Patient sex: F
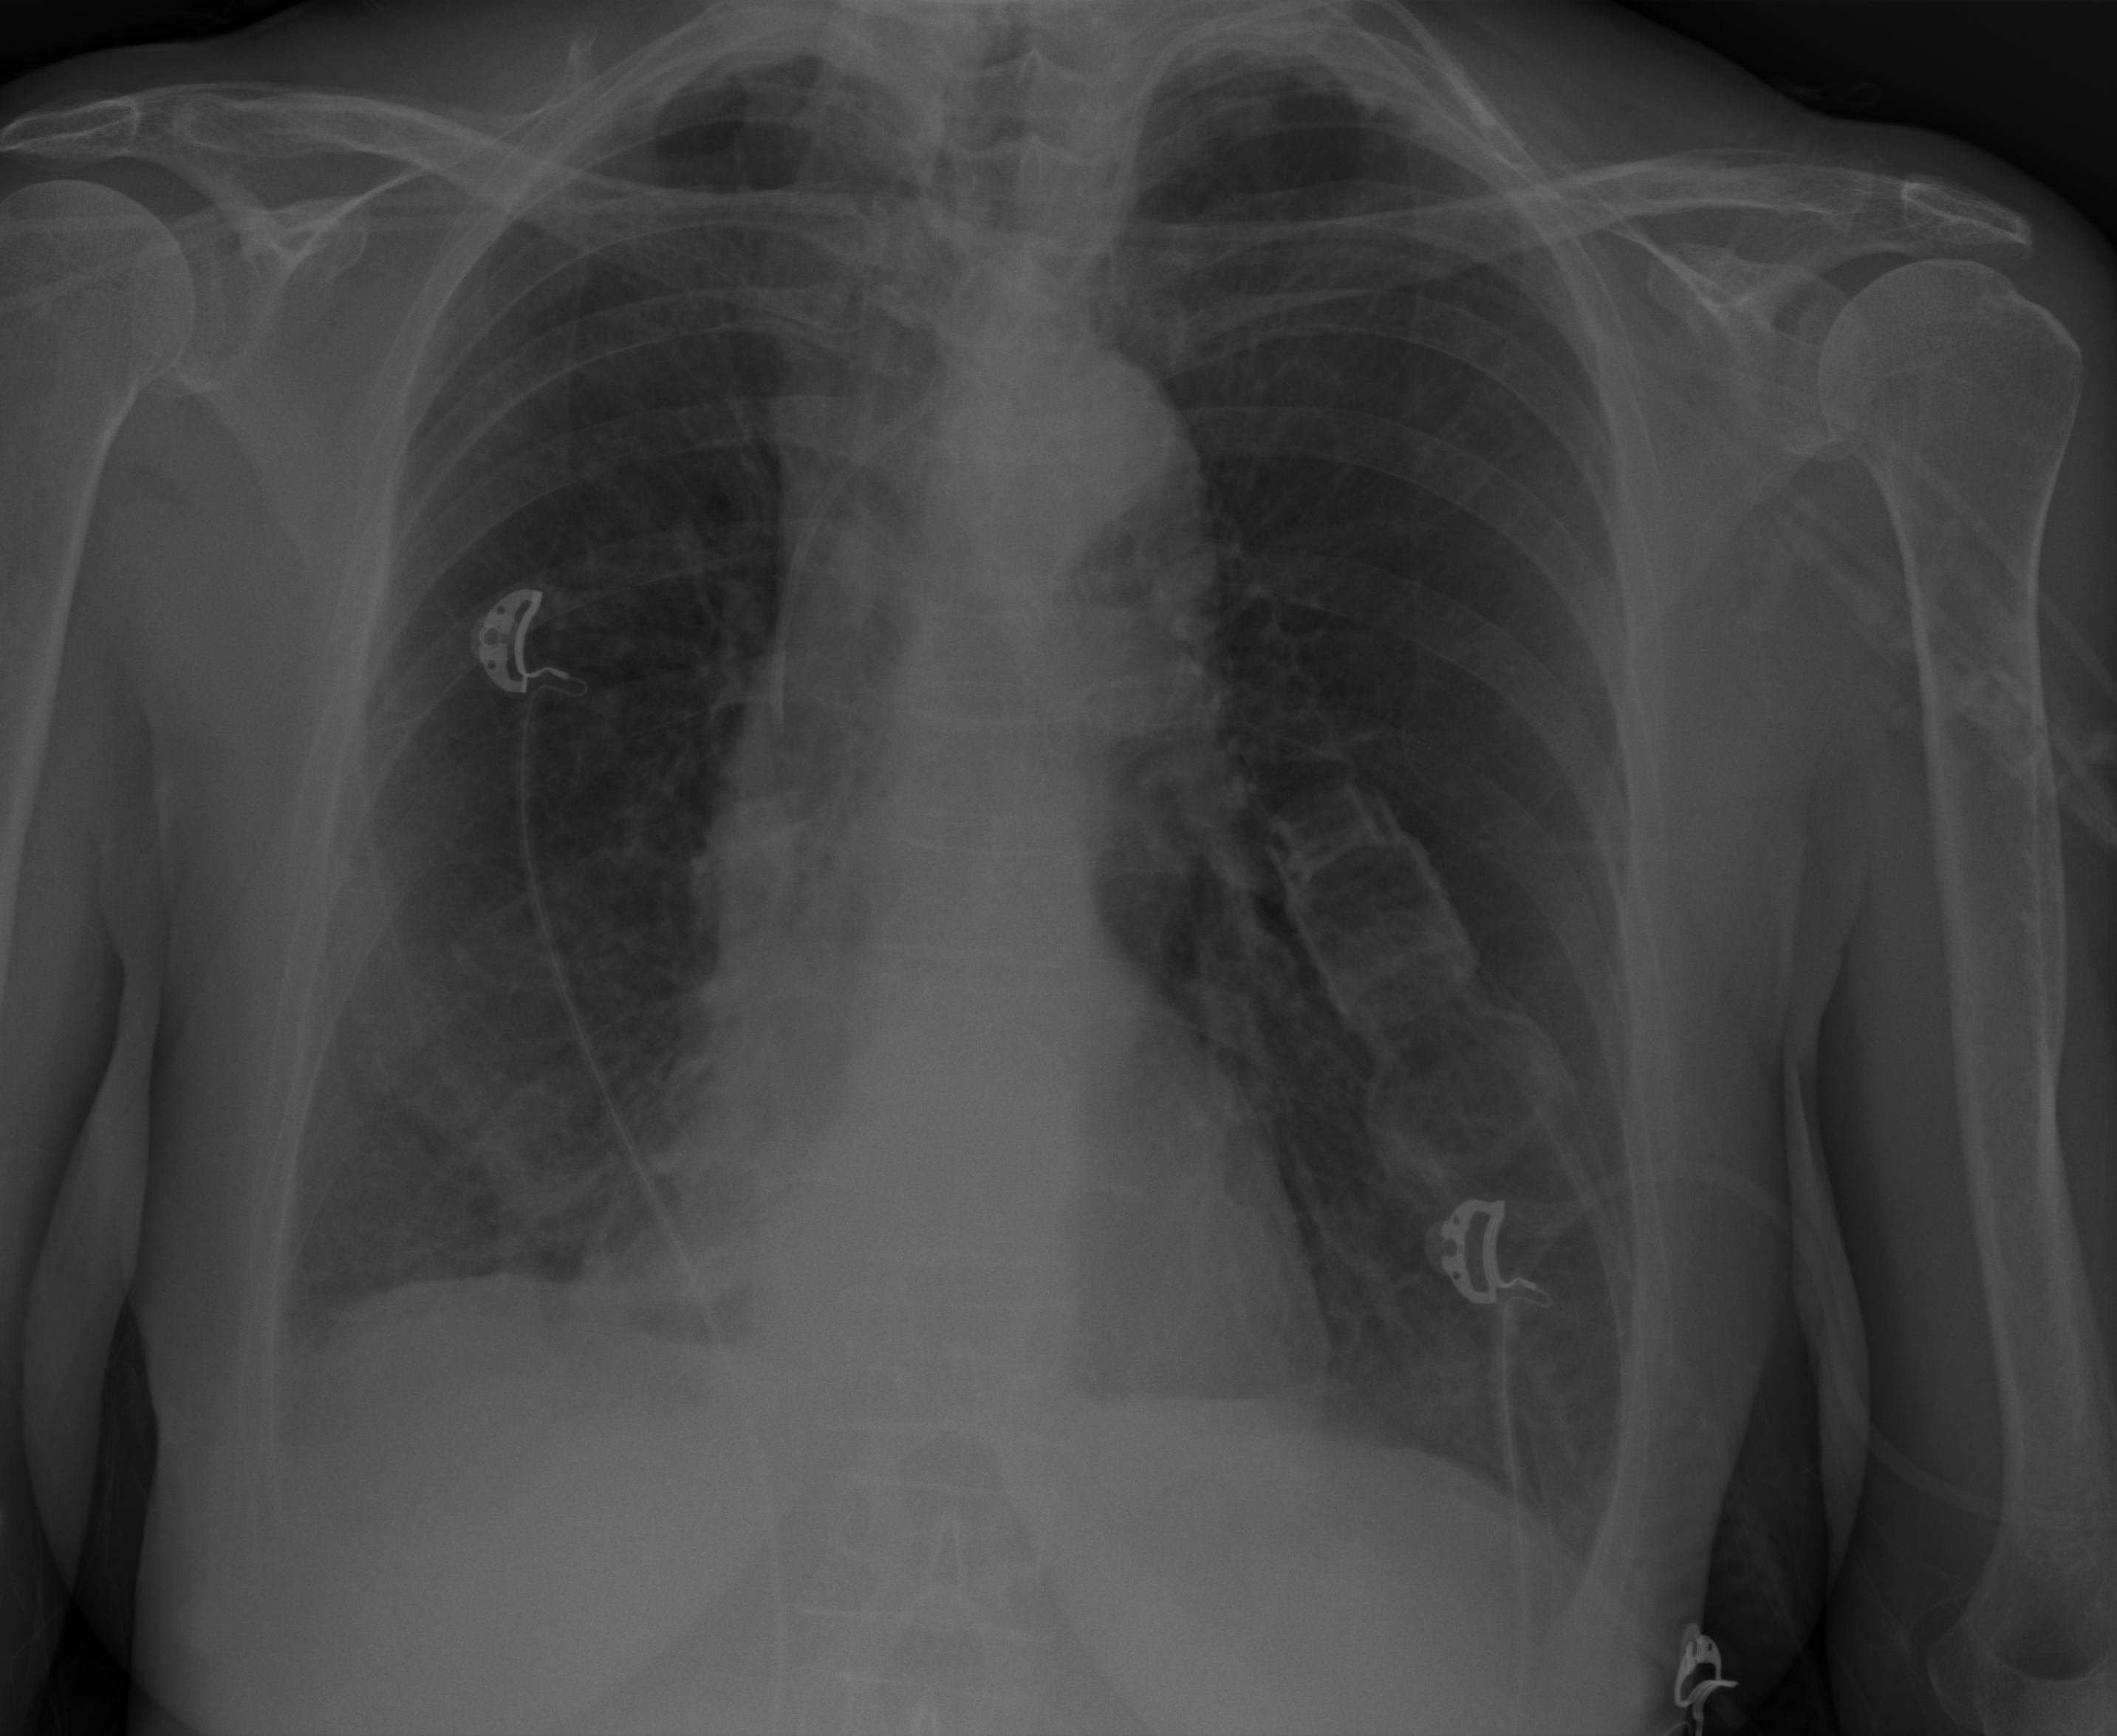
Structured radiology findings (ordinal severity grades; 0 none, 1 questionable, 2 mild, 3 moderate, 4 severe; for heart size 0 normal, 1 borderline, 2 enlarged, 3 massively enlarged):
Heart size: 0
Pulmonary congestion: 0
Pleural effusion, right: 2
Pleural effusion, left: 0
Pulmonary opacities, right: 0
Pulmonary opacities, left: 0
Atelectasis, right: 2
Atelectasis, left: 0